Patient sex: M
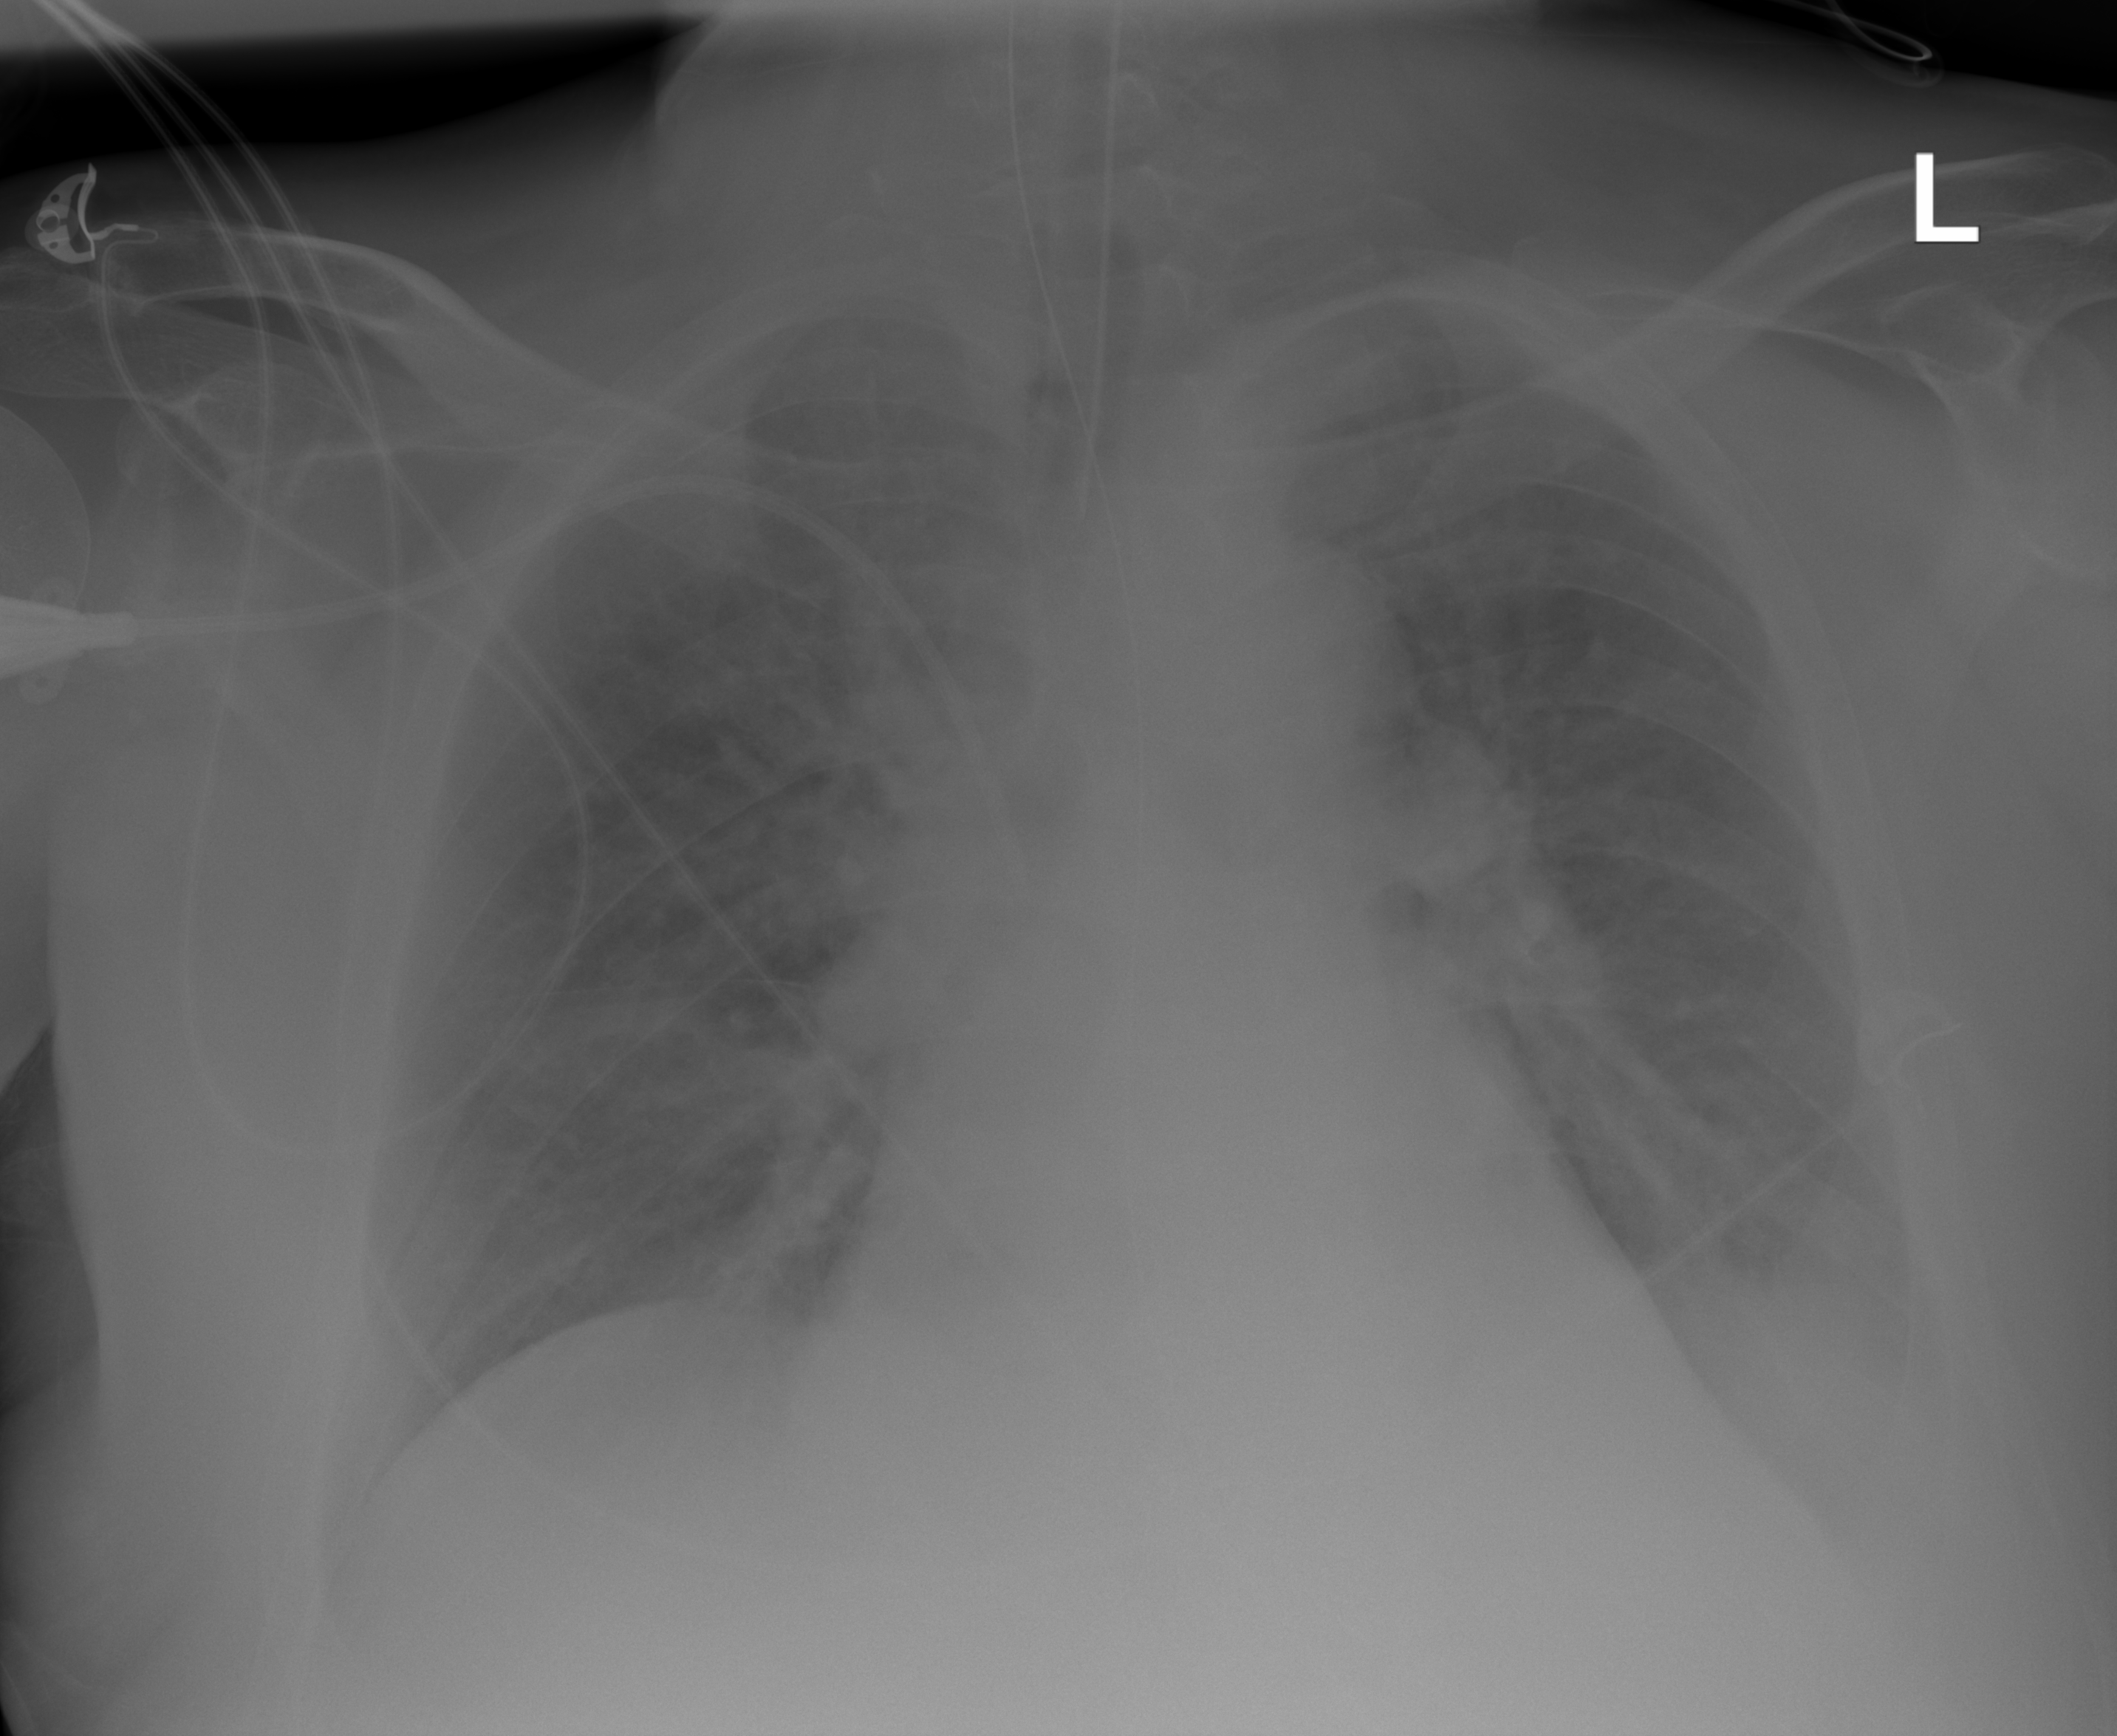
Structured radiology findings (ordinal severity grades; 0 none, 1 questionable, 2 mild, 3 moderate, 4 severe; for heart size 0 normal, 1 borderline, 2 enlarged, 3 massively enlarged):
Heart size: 2
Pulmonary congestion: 2
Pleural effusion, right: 2
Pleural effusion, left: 2
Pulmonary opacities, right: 2
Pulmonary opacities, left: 2
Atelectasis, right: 2
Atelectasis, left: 2